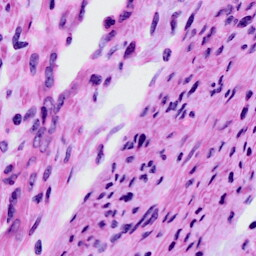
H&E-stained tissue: Cervix